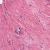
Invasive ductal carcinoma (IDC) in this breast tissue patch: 0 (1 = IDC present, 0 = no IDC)